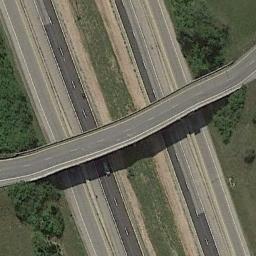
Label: overpass